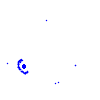
Particle: kaon